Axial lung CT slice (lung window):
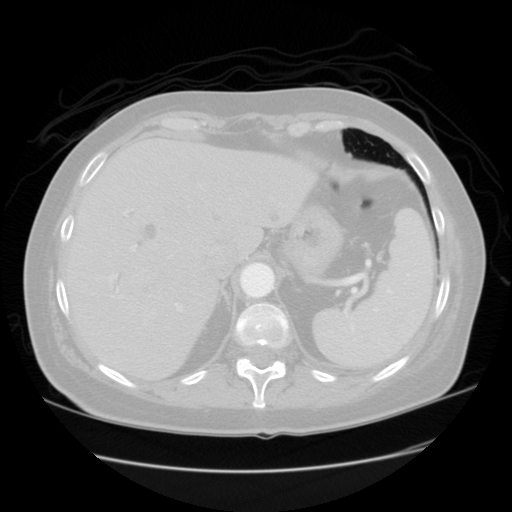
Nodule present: no